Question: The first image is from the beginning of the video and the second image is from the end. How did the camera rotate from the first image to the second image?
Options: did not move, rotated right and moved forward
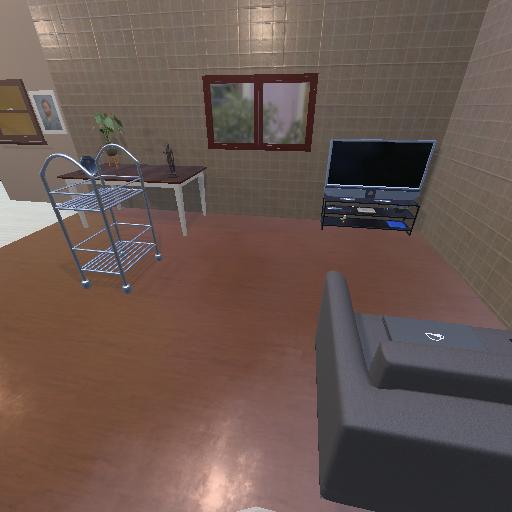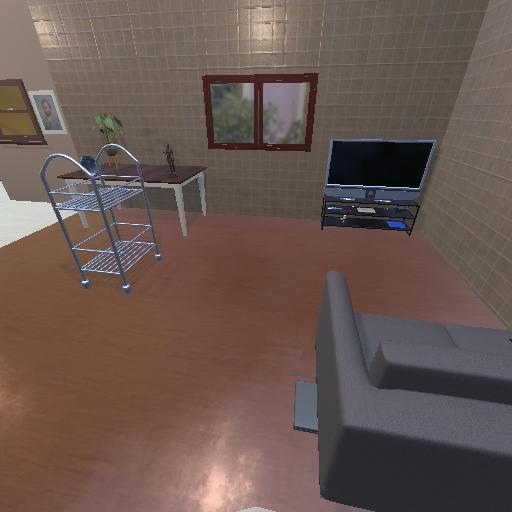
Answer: did not move